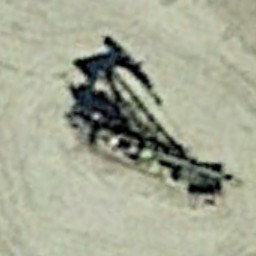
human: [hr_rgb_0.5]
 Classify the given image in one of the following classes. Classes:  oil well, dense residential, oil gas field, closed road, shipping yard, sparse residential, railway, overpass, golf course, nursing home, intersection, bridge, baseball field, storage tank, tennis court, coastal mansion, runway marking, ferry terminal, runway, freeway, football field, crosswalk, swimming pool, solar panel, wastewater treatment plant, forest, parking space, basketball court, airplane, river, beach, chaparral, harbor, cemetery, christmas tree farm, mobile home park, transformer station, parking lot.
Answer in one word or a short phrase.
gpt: oil well